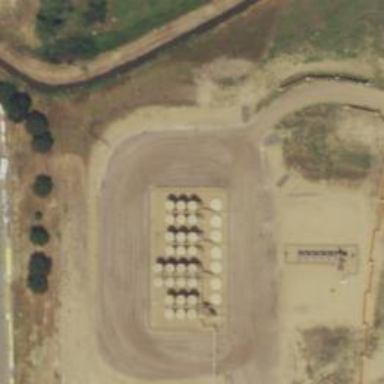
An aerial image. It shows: Storage tank with man-made structure.